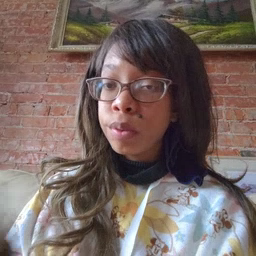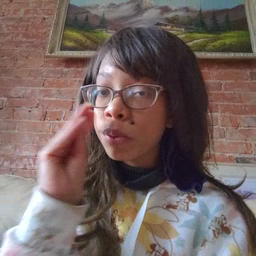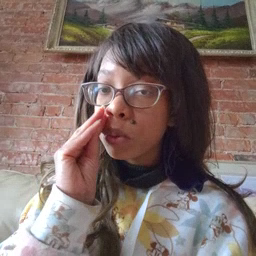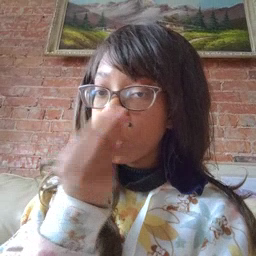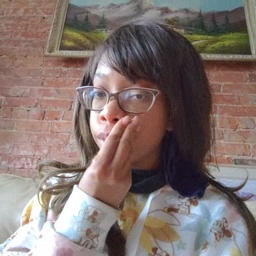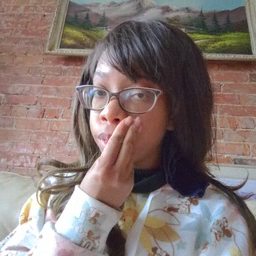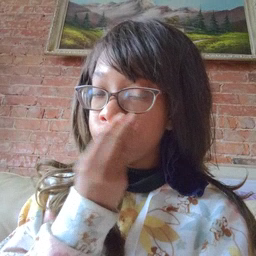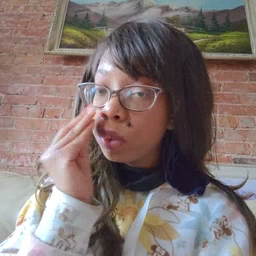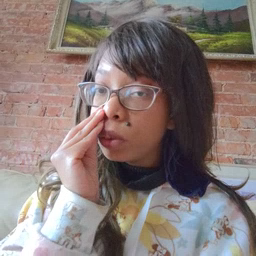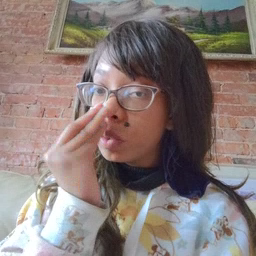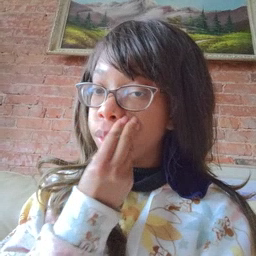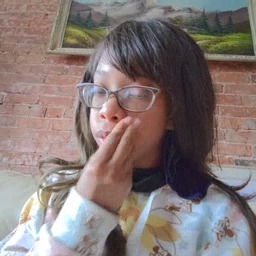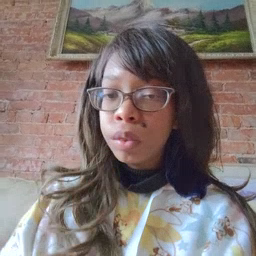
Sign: flower